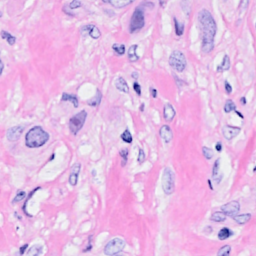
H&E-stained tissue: Breast